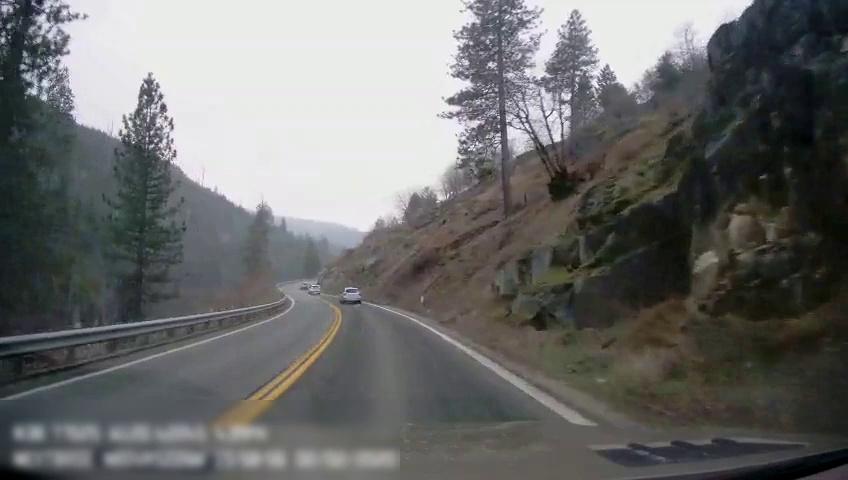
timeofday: Day
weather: Cloudy
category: Drivable Space
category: Vehicles | Car
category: Vehicles | SUV
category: Lanes | Current Lane
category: Lanes | Current Lane
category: Lanes | Opposite Lane